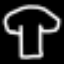
Label: mushroom